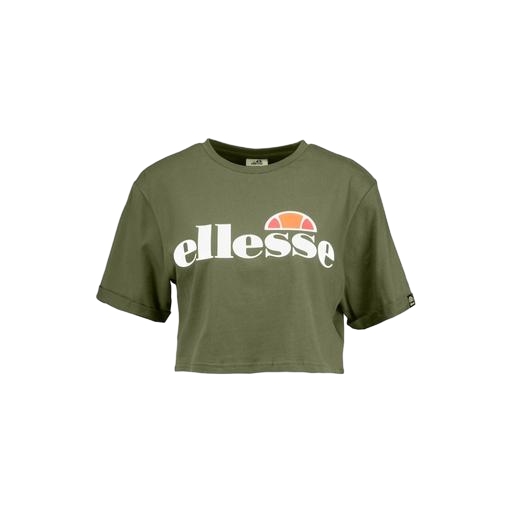
crop tee, t-shirt green, cropped t-shirt, white background